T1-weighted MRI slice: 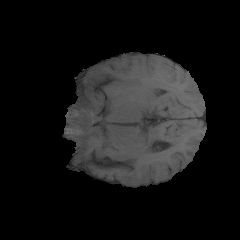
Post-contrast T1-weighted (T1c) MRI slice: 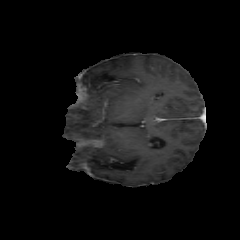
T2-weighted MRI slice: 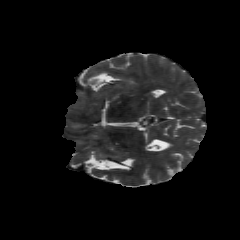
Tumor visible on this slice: yes